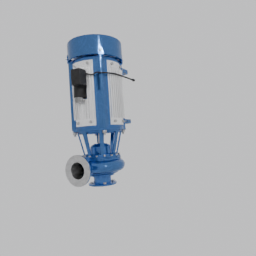
Label: mechanical